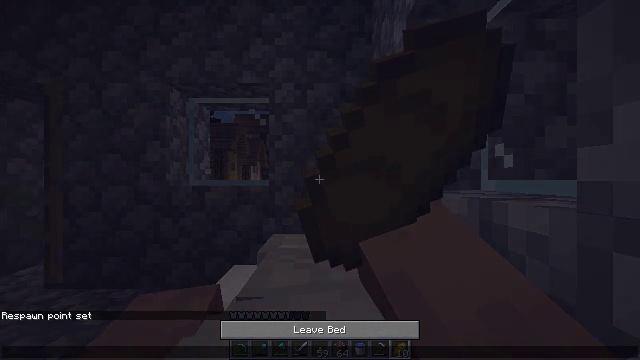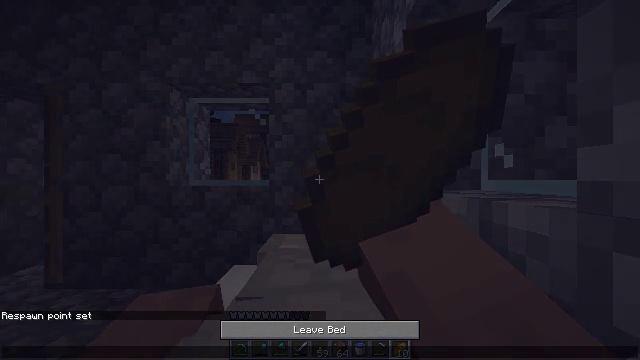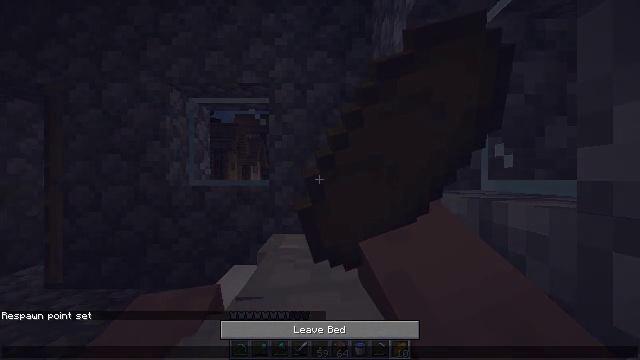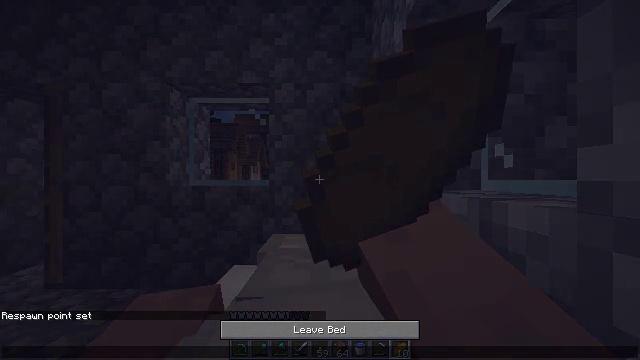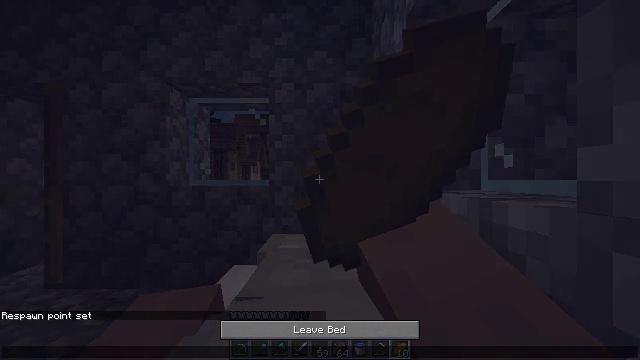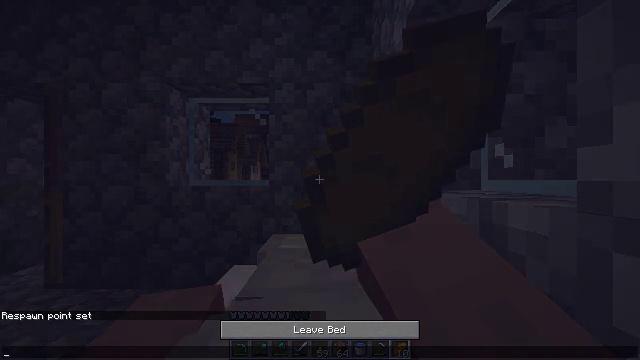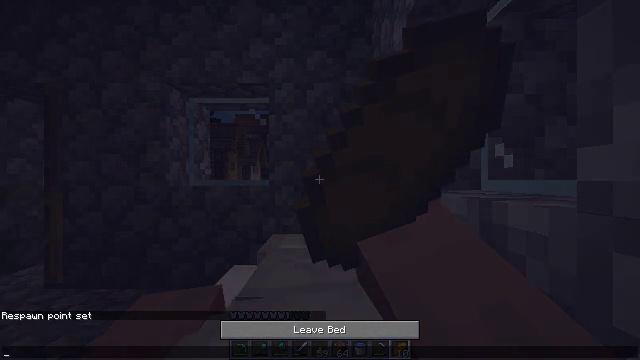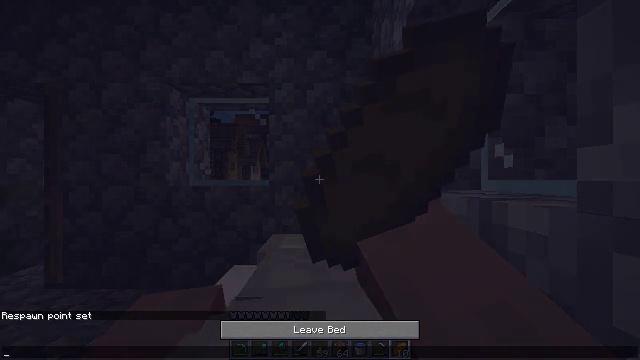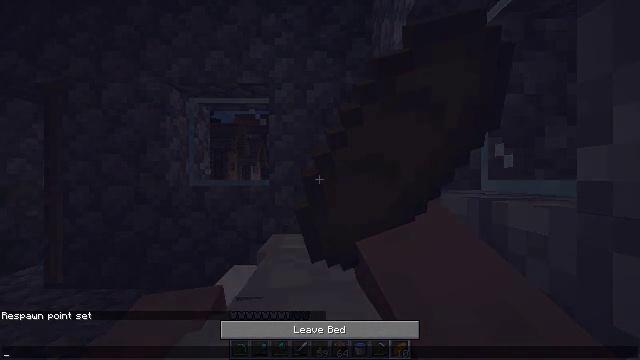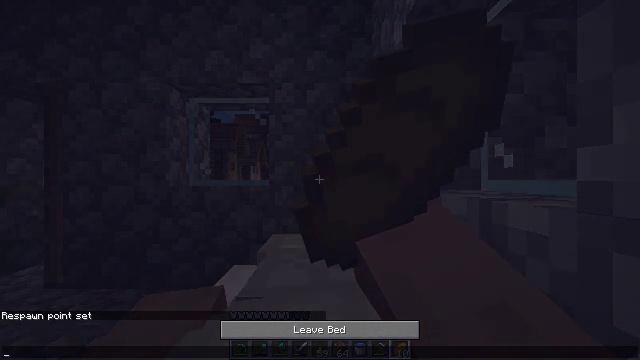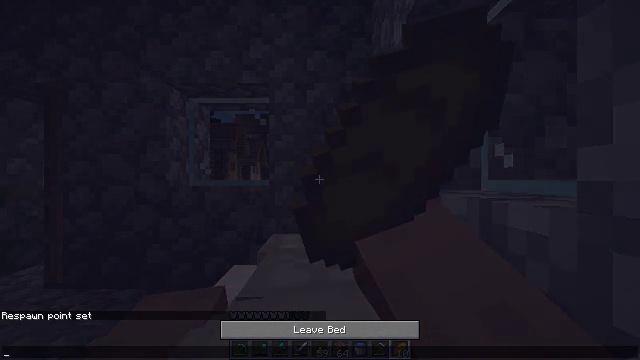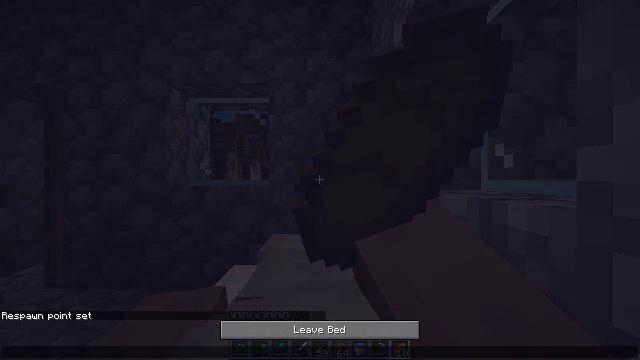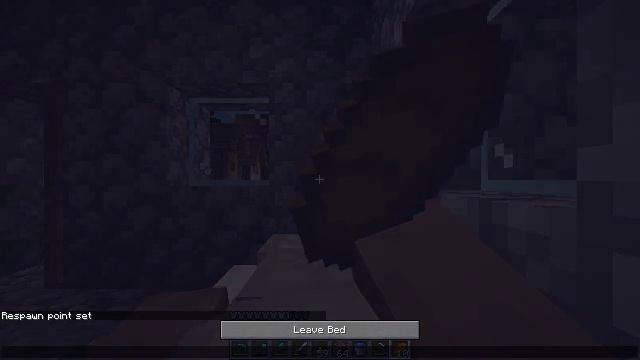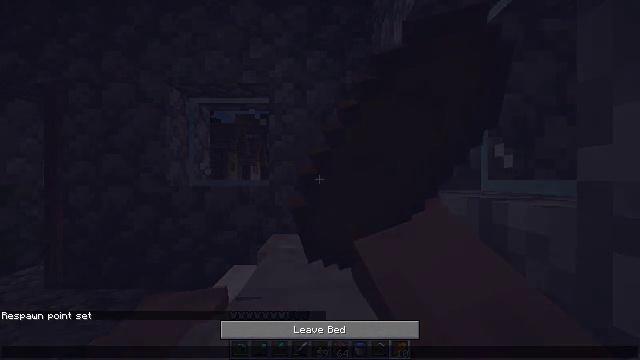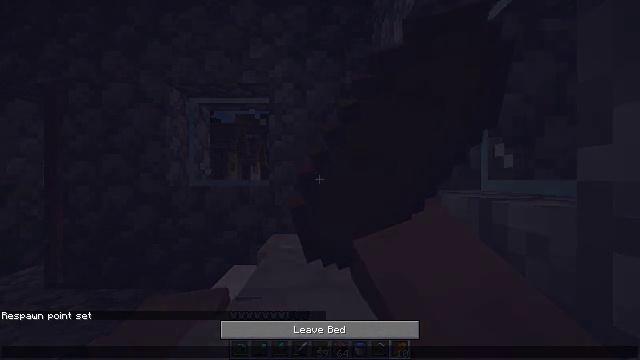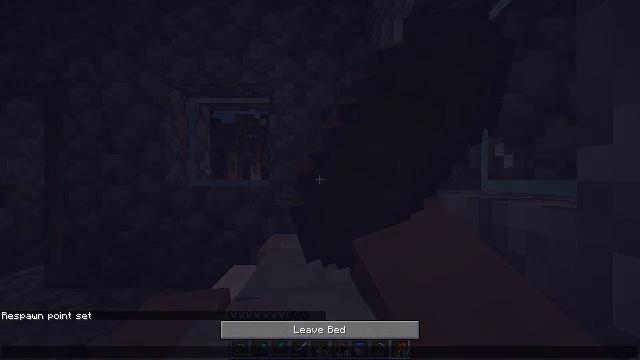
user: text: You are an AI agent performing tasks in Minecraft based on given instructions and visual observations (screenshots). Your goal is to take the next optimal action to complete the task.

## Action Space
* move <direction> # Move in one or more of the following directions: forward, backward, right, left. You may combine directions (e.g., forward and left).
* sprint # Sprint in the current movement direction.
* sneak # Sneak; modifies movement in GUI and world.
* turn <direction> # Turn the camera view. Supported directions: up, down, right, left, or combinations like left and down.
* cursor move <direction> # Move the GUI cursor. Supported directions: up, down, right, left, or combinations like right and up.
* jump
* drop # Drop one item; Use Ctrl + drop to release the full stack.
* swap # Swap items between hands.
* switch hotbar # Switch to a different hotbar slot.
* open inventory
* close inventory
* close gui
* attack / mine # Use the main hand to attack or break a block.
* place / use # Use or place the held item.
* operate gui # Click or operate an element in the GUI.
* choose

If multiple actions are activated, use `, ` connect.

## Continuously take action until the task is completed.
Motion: motion action
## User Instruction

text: Create a lectern using the crafting table.
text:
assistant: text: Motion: no_op
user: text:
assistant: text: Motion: no_op
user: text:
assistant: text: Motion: no_op
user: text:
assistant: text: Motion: no_op
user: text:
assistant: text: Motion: no_op
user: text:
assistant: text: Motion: no_op
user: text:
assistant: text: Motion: no_op
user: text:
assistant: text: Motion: no_op
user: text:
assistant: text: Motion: no_op
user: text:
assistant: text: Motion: no_op
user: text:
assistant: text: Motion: no_op
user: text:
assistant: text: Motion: no_op
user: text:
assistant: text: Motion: no_op
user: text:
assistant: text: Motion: no_op
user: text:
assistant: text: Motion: no_op
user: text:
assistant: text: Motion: no_op
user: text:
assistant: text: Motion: no_op
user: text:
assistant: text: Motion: no_op
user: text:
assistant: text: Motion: no_op
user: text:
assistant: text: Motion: no_op
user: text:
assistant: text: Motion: no_op
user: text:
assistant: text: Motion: no_op
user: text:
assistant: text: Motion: close gui
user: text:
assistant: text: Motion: no_op
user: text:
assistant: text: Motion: no_op
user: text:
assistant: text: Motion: no_op
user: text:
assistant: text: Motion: no_op
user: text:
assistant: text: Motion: no_op
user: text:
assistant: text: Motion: no_op
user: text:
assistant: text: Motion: no_op